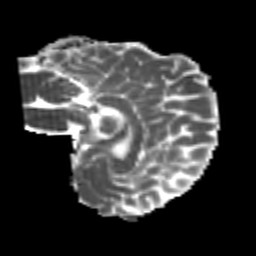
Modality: MD
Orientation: sagittal
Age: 24
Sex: male
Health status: healthy
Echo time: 0.074 s